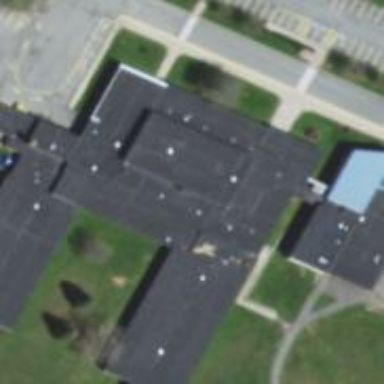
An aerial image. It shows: School building.